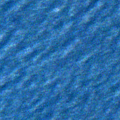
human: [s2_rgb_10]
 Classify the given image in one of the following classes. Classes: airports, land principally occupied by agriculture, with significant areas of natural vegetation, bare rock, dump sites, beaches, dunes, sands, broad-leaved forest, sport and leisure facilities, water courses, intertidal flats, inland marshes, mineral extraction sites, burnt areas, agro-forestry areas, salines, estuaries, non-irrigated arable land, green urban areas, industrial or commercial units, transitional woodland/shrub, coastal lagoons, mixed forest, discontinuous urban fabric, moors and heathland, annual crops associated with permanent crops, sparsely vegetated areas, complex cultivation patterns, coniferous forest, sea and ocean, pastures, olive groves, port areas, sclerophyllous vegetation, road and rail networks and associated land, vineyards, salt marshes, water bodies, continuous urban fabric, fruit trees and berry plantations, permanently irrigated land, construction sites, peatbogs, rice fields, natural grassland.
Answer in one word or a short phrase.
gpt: sea and ocean